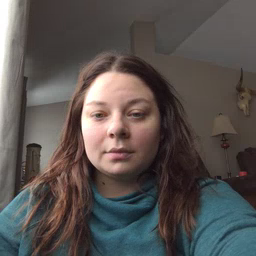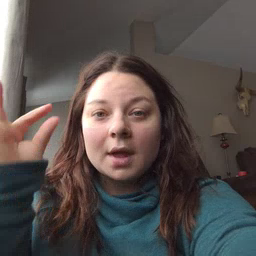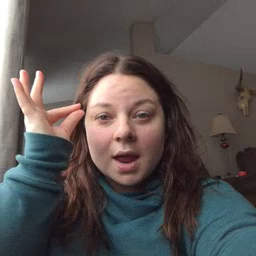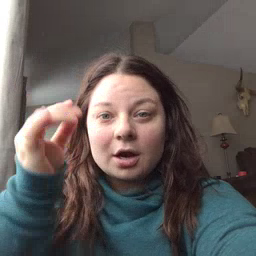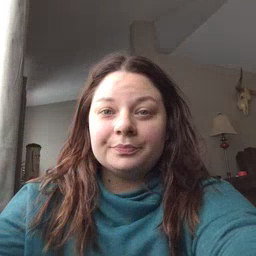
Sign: hair